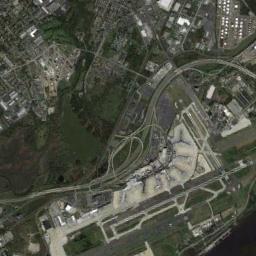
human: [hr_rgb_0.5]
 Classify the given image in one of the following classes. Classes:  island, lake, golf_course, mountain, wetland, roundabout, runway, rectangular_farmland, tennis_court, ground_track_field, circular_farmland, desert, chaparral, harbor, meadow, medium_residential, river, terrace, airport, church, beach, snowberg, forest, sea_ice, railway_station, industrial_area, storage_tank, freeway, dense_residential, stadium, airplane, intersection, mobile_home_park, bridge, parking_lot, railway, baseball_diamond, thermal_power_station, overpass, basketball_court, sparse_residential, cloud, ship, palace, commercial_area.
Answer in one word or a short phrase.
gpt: airport